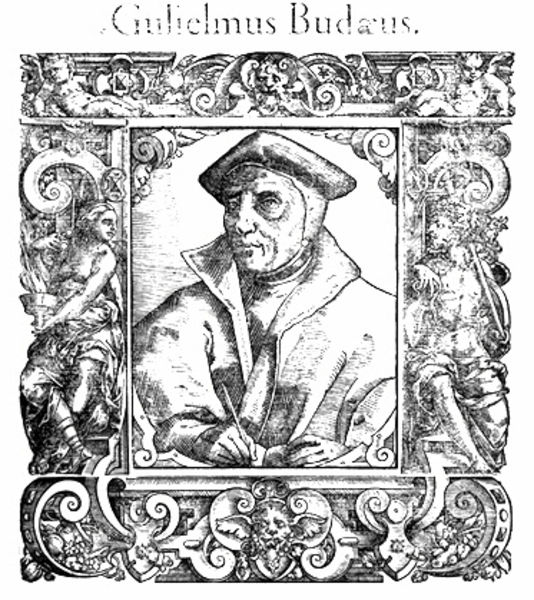
Titel: Bildnis des Wilhelm Budaeus
Künstler: Tobias Stimmer
Institution: (Seriendruck)
Schlagwörter: feder, hand, mann, menschen, frau, hut, schwarz, zeichnung, blick, ornament, alt, mütze, gesicht, kragen, rahmen, bildnis, portrait, porträt, gewand, mantel, brustbild, renaissance, kinder, engel, putto, ranken, kopfbedeckung, holzschnitt, schrift, grafik, graphik, figuren, verzierung, druck, druckgraphik, druckgrafik, radierung, stich, revolution, schwarzweiß, augenringe, schriftsteller, selbstbildnis, autor, stift, tinte, pergament, bucheinband, halbprofil, löwen, schreiben, mittelalter, mönch, luther, heiliger, gelehrter, löwe, schaten, schreiber, putten, kupferstich, putti, groteske, wilhelm, arabeske, reformation, buchmalerei, ornamen, rollwerk, beschlagwerk, stilus, verzeihrung, autro, budaus, budgus, wilhelm budäus, gulielmus, julius budaeus, orname